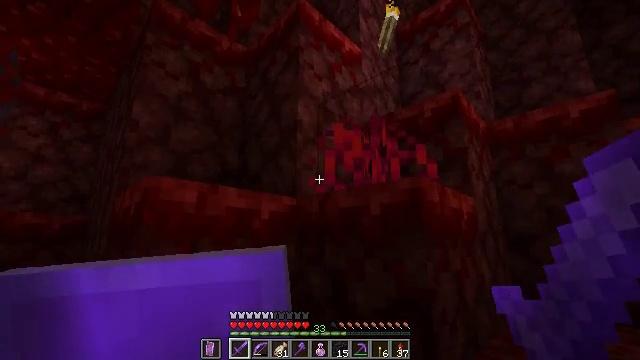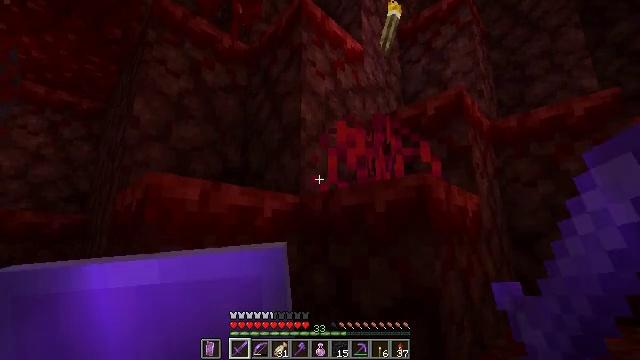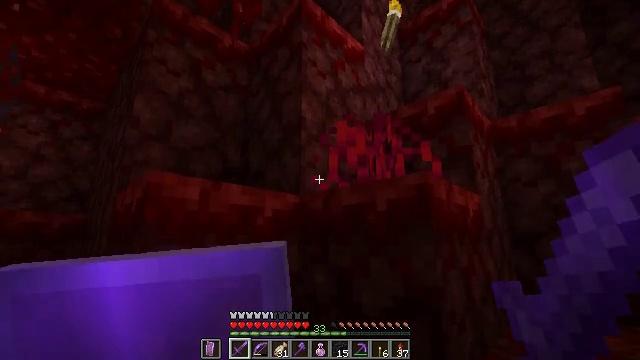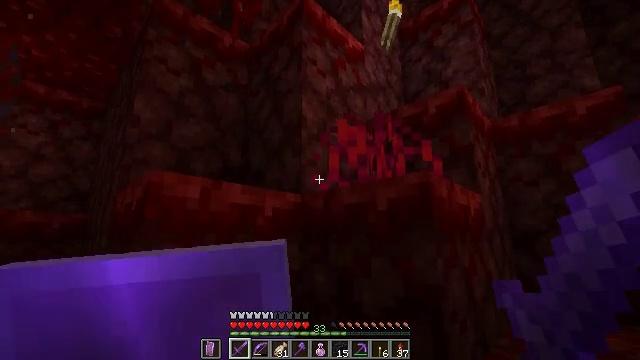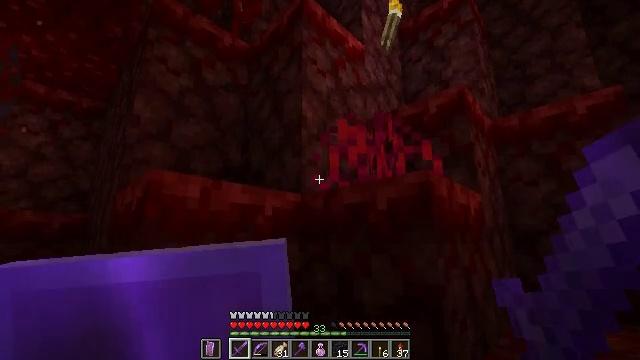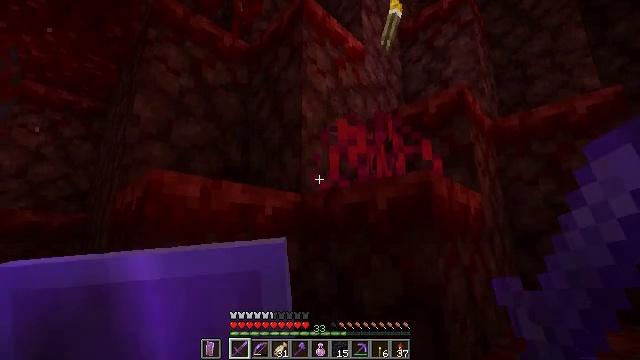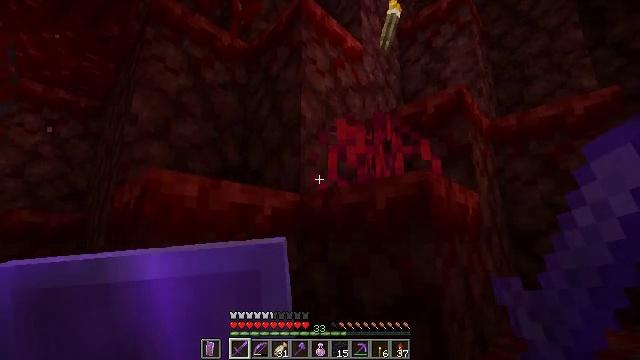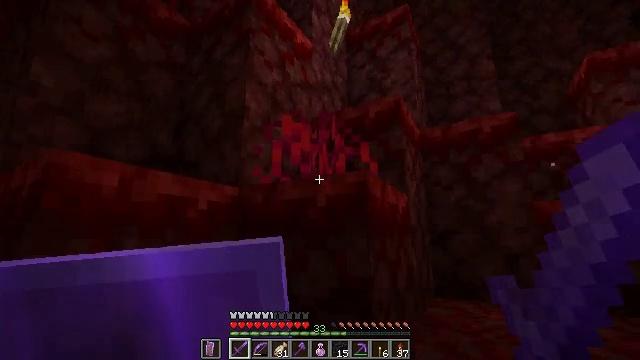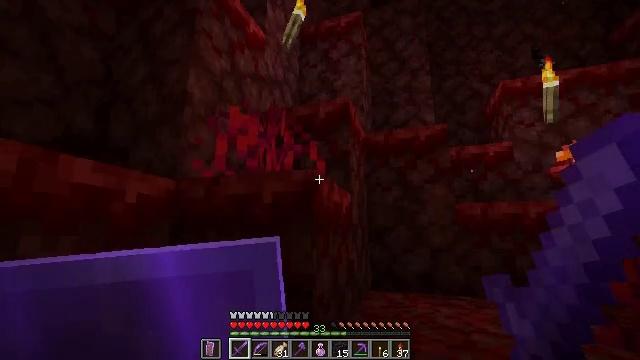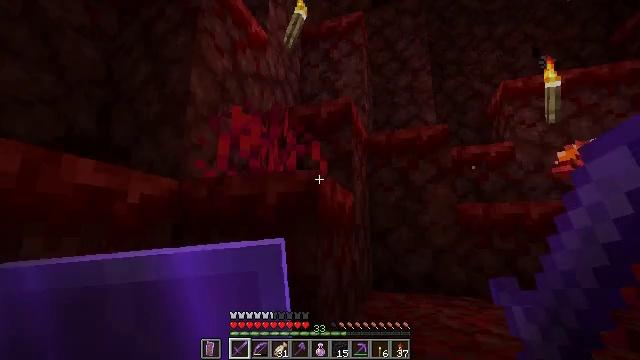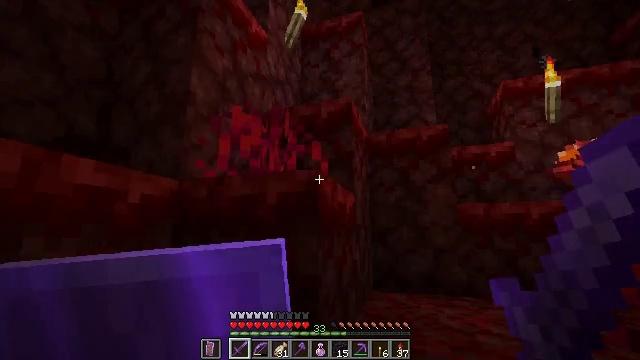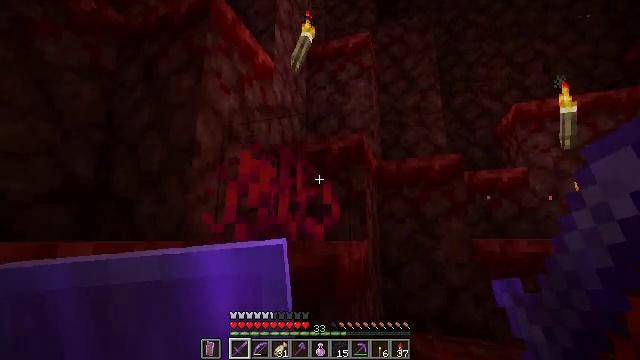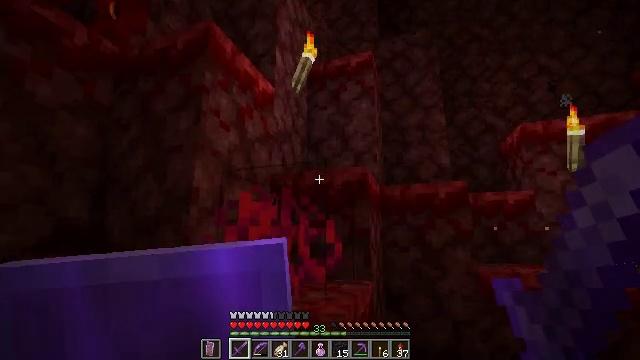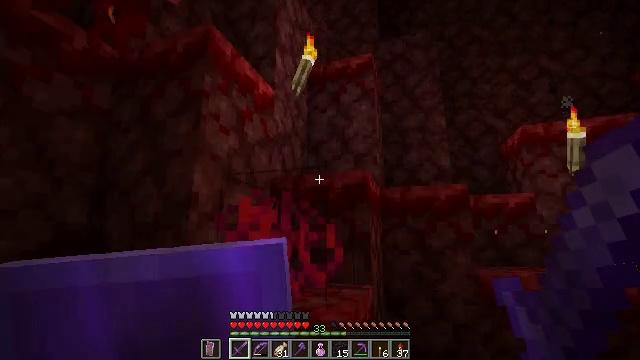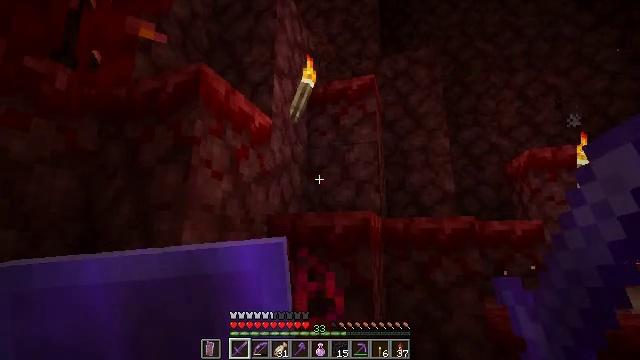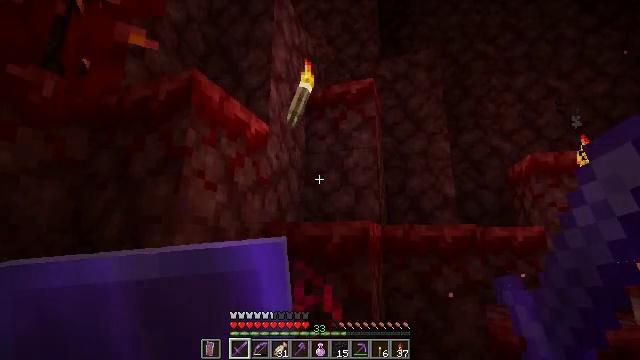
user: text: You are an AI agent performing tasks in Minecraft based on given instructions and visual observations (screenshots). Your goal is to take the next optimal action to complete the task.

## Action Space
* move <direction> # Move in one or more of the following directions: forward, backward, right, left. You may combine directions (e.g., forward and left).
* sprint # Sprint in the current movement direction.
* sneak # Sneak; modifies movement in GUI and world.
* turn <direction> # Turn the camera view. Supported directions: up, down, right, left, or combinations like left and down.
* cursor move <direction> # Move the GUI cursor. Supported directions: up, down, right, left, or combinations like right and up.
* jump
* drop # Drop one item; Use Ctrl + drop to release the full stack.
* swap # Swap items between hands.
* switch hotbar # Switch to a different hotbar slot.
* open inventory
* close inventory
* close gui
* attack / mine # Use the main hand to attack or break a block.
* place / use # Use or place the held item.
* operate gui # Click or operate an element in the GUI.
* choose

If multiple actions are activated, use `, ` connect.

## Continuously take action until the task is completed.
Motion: motion action
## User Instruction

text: Collect warped fungus to use for crafting.
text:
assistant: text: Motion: no_op
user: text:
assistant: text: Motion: no_op
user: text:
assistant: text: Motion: no_op
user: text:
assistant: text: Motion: no_op
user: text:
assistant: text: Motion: no_op
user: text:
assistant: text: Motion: no_op
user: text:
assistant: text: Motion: turn right
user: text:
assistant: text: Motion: turn right
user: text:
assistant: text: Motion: move forward
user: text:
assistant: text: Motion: move forward
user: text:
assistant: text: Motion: move forward, jump
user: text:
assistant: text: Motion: move forward and move right, jump
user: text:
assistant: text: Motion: move forward and move right, jump
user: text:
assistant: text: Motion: move forward and move right, jump
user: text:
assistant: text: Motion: move forward and move right, jump
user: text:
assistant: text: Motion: move forward and move right
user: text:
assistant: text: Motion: move forward, turn right and up
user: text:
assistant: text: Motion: move forward, turn right and up
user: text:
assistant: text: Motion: move forward, turn right
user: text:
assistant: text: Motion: move forward
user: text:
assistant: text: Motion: move forward
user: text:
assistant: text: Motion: move forward
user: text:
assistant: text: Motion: move forward and move right, turn left
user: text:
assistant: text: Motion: move forward and move right, turn left
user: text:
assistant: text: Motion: move forward and move right, turn left and down, jump
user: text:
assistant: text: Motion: move forward and move right, jump
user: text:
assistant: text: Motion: move forward and move right, jump
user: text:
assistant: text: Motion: move forward and move right, turn left and down, jump
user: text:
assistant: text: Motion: move forward and move right, turn left and down, jump
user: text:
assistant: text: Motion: move forward and move right, turn left and down